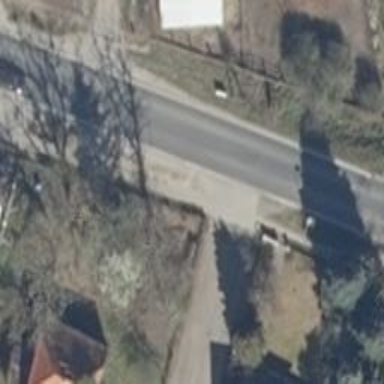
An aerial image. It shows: Asphalt sidewalk along the footway.